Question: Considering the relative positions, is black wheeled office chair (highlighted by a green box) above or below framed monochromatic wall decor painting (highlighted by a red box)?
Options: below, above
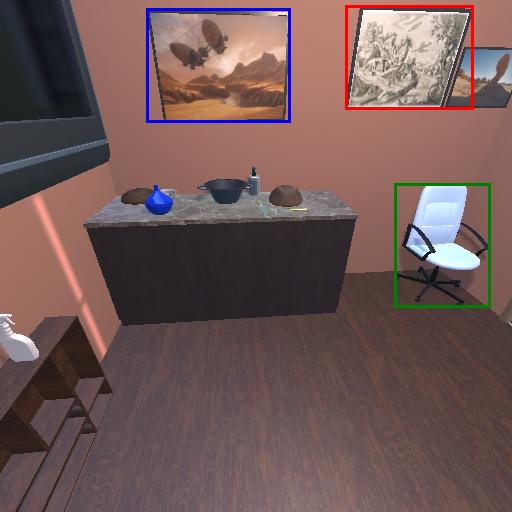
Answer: below